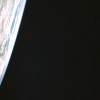
Label: space